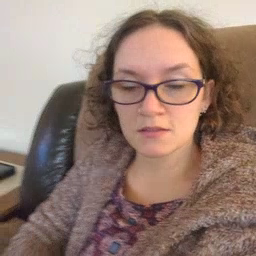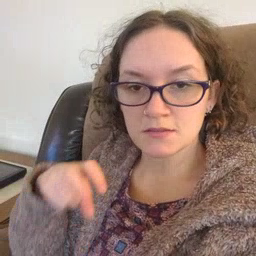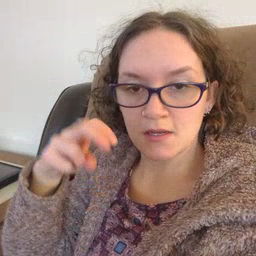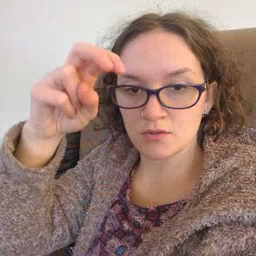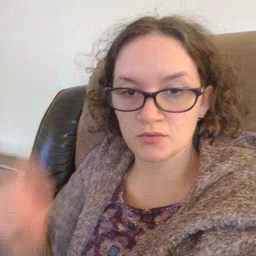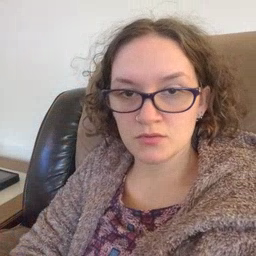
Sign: stairs